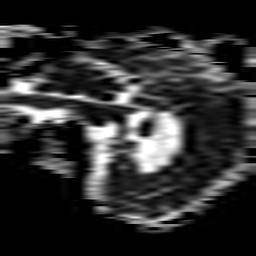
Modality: ADC
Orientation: sagittal
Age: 59
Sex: male
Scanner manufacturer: philips
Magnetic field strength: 3 T
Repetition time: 3.084 s
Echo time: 0.076 s